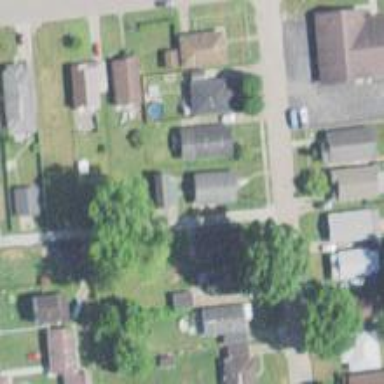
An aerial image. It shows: Alley classified as service road.